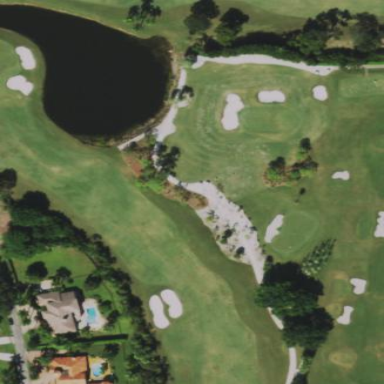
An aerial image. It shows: Sand bunker on golf course.